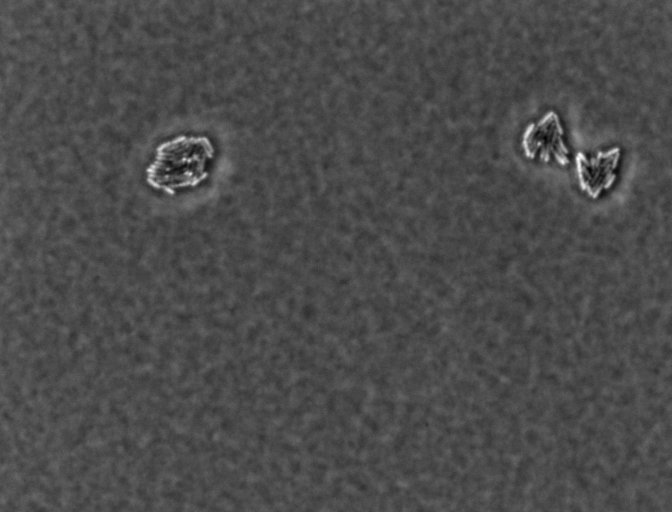
Phase contrast microscopy, 60x objective, 3 h incubation